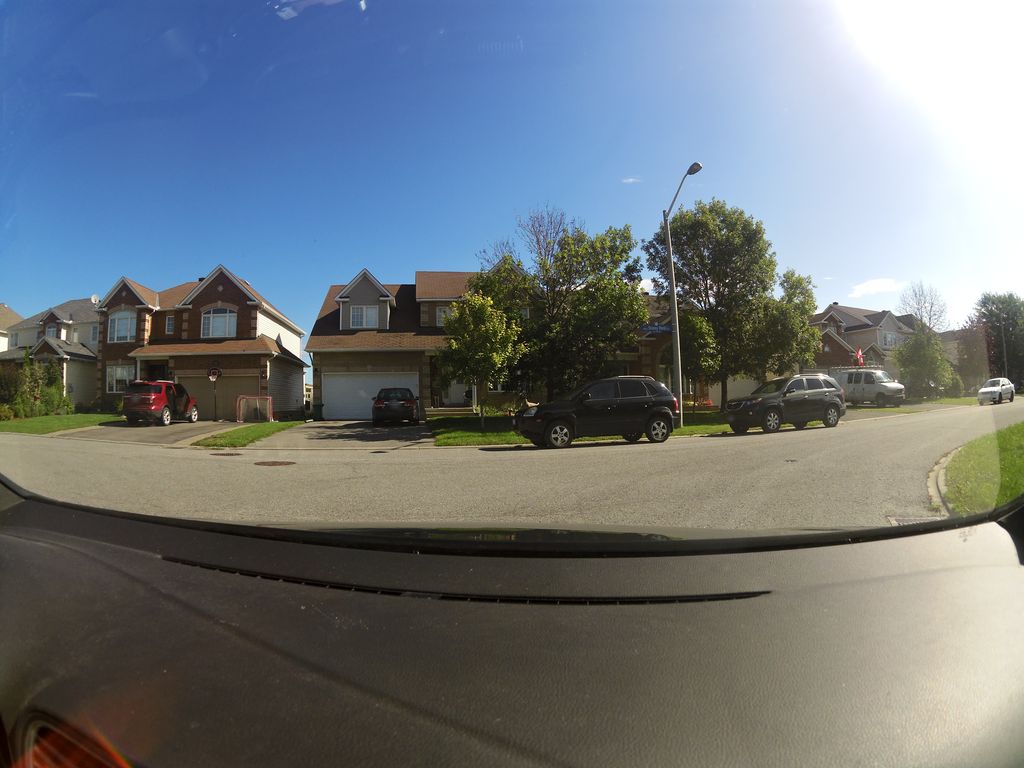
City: ottawa-gatineau